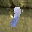
Label: 1